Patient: sex F, age 65
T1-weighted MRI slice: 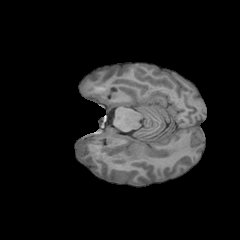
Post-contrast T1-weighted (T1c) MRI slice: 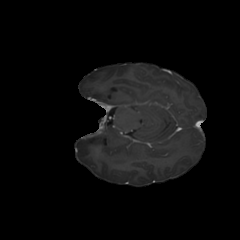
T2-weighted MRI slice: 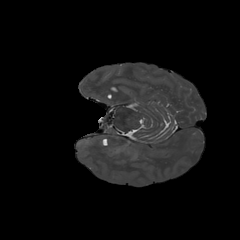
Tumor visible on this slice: no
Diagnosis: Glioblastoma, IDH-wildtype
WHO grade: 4